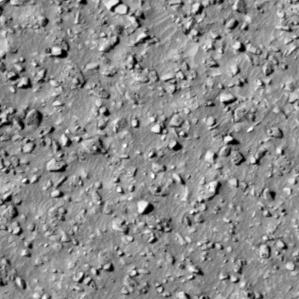
Label: non_frost